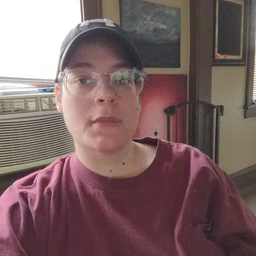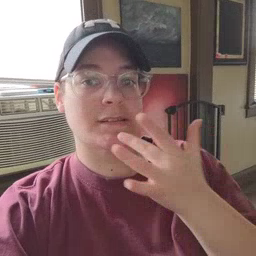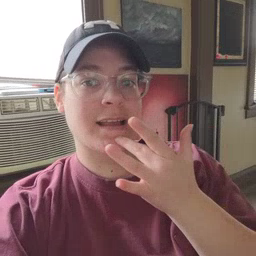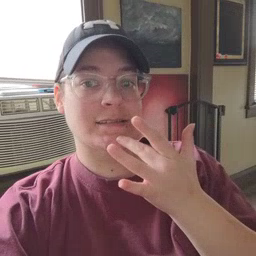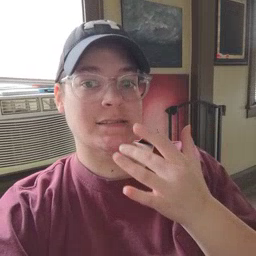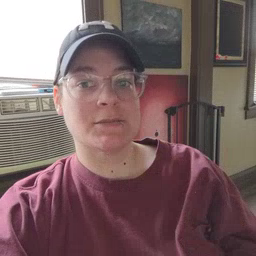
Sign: taste